【题型】填空题　【知识点】平面几何　【难度】easy
如图，$AB$、$CD$ 相交于点 $O$，$OC = 2$，$OD = 3$，$AC \parallel BD$，$EF$ 是 $\triangle ODB$ 的中位线。若 $EF = 3$，则 $AC$ 的长为 \underline{\qquad\qquad}。

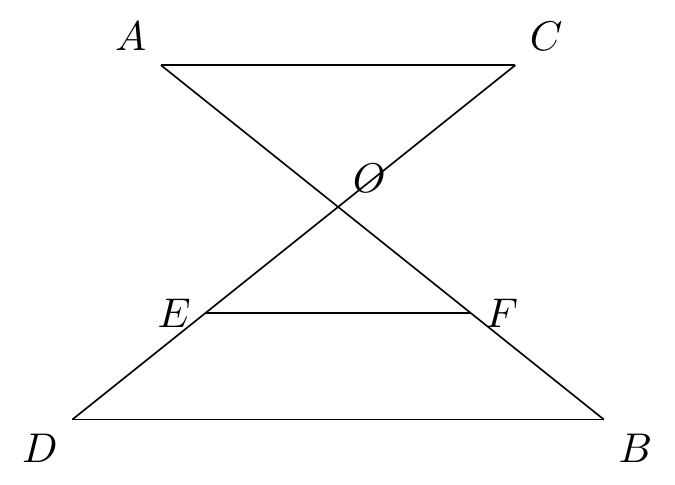
【解答】
解：
$\because EF$ 是 $\triangle ODB$ 的中位线，

$\therefore DB = 2EF = 2 \times 3 = 6$。

$\because AC \parallel BD$，

$\therefore \triangle AOC \sim \triangle BOD$，

$\therefore \frac{AC}{DB} = \frac{OC}{OD}$，

即 $\frac{AC}{6} = \frac{2}{3}$，

解得：$AC = 4$。

故答案为：4。